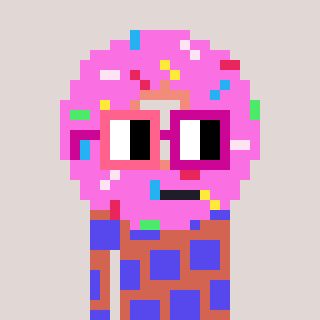
a pixel art character with square pink and red glasses, a doughnut-shaped head and a peachy-colored body on a warm background